Field crop: tomato
Growth stage: 1
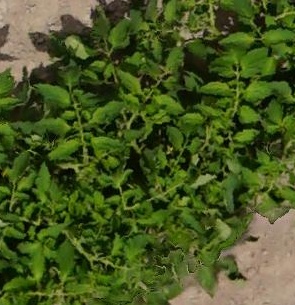
Species: tomato